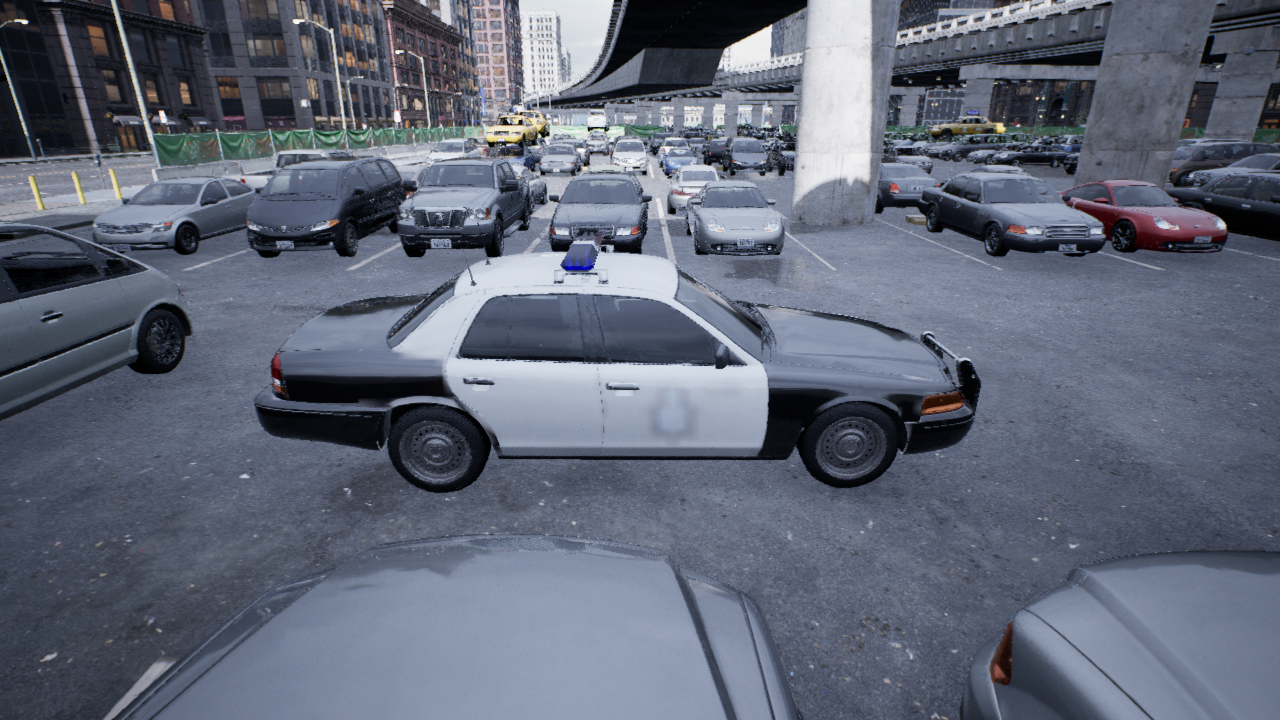
Venue: arterial
Lighting: overcast
Vehicle rig: sedan